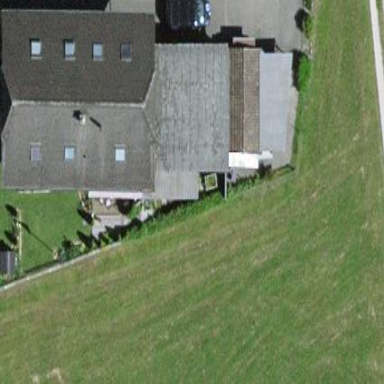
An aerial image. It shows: Garage building.